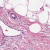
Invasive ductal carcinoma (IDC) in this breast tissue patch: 0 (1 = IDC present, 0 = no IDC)